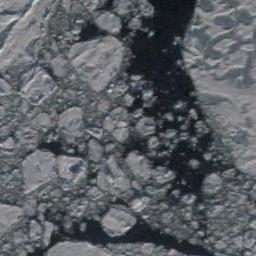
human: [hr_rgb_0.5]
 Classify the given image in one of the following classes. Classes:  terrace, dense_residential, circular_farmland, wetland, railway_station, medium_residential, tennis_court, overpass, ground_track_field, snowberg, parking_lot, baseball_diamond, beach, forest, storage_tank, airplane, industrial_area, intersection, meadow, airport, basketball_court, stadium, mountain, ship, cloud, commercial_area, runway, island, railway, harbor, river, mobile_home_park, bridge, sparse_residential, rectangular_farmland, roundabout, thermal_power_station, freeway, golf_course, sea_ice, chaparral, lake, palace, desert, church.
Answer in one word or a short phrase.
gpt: sea_ice